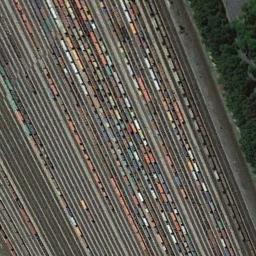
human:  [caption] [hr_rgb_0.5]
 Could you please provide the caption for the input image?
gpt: Many trains are on the railway .

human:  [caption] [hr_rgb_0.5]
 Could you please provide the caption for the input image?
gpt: One side of the railway, there are lush trees  And the other side, there are many buildings .

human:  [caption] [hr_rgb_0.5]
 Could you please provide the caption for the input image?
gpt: There are some trains on the railway .

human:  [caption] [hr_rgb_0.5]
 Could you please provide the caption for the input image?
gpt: These railways have lots of trains of different colors on the tracks .

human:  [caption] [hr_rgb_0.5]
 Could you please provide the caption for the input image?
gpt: There are many carriages on the railway .